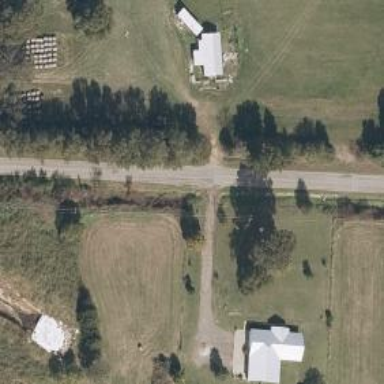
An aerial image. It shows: Driveway leading to service road.